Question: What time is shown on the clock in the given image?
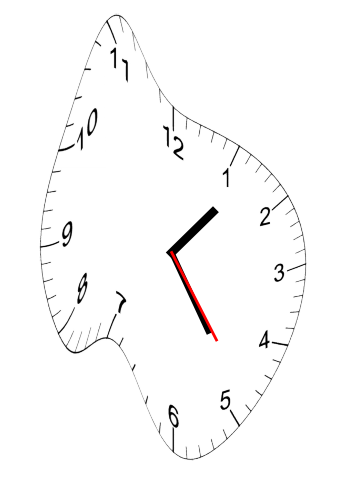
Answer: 01:24:24